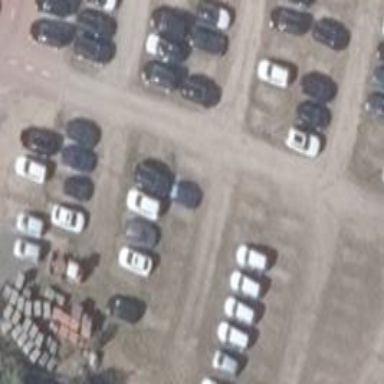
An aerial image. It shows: Parking aisle designated as service road.